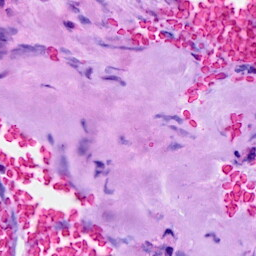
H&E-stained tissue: Breast